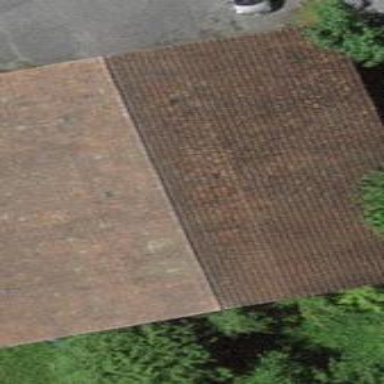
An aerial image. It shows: Rural barn.